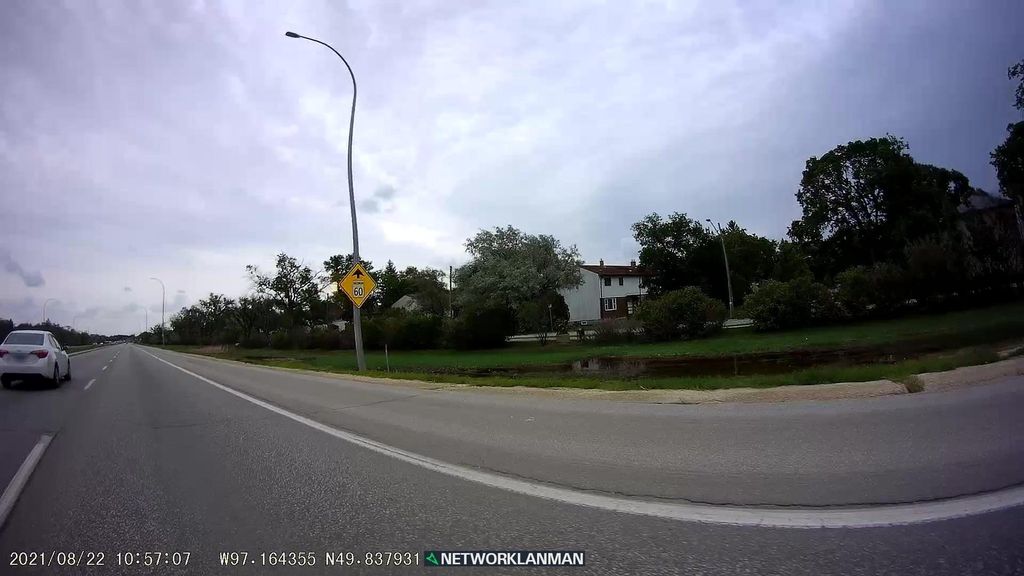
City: winnipeg